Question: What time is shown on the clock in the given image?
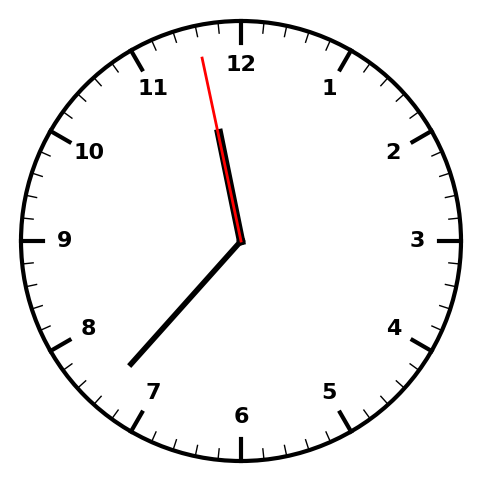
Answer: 11:36:58